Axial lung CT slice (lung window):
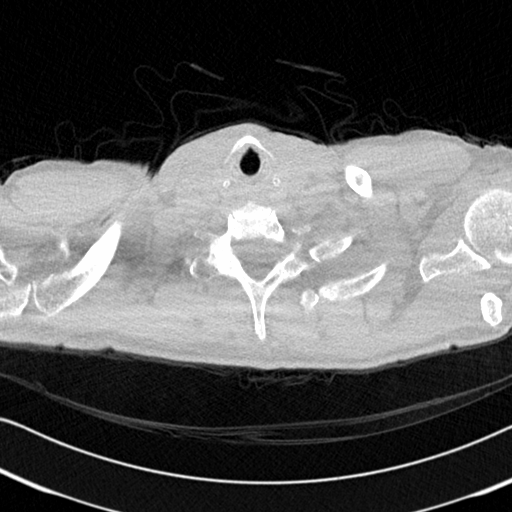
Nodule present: no